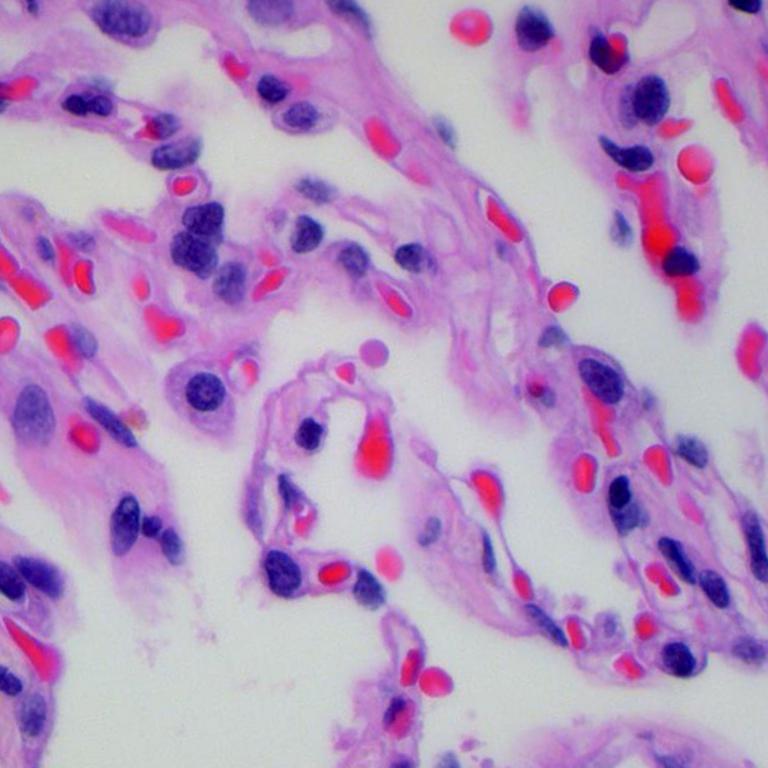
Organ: lung
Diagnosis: benign